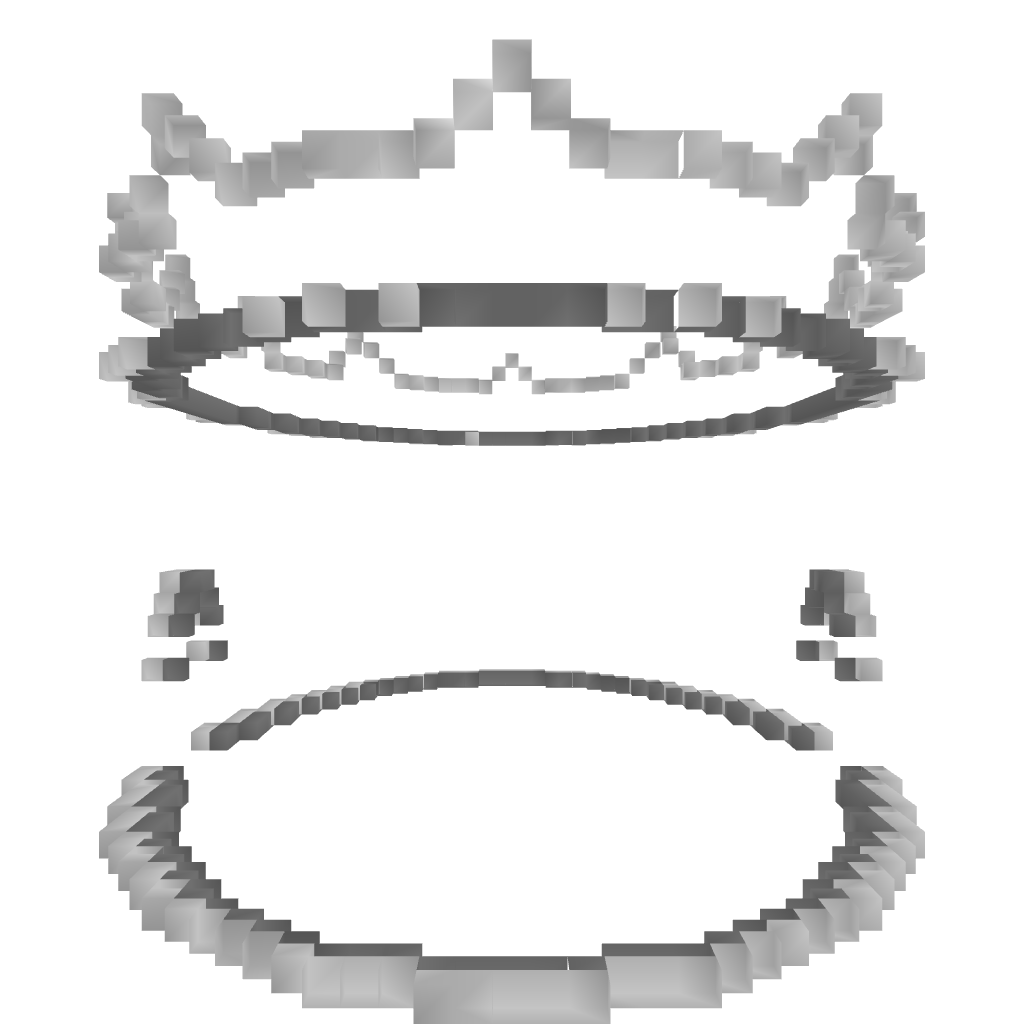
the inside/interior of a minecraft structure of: Paul's Structure